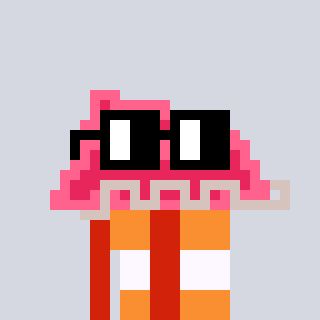
a pixel art character with square black glasses, a retainer-shaped head and a red-colored body on a cool background